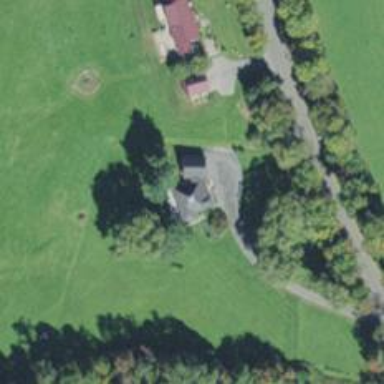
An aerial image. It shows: Simple house.